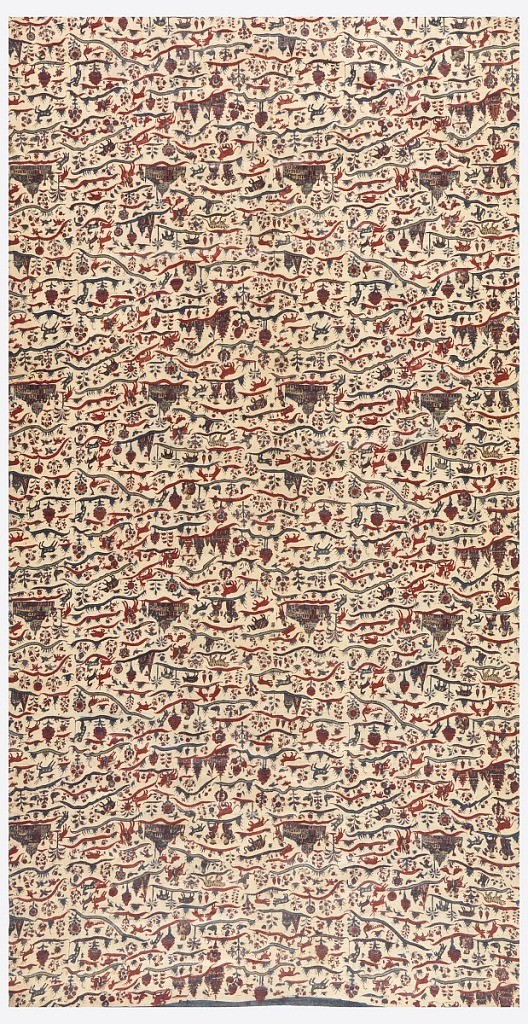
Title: Textile
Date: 1847
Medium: cotton Technique: mordant painted and dyed (chintz); glazed
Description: Length of chintz with small scale design of buildings flanked by guards, temples, groups of people, animals and flowering trees.